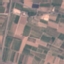
Land use / land cover class: PermanentCrop